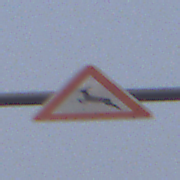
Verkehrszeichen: WildwechselRechts
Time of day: SunriseSunset
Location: Outdoor (Nature)
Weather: Overcast
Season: NotSpecified
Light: Natural